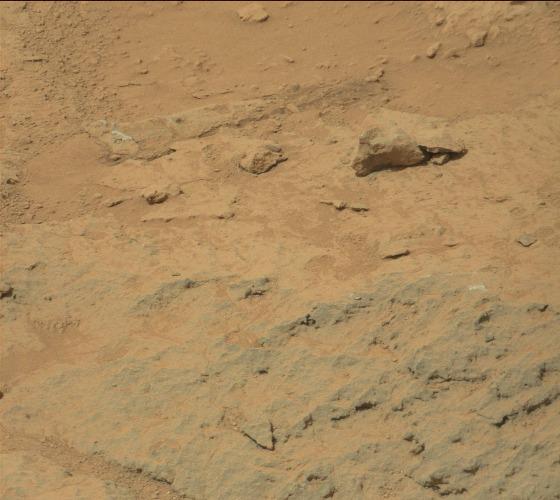
Terrain classes present: Bedrock, Gravel / Sand / Soil, Rock, Shadow